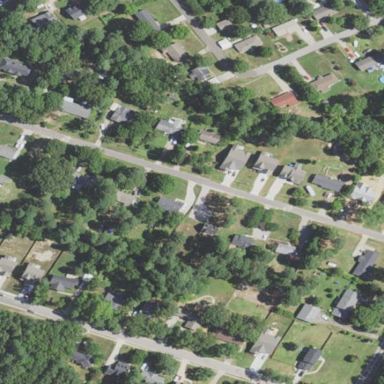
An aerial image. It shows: Residential area within neighborhood.